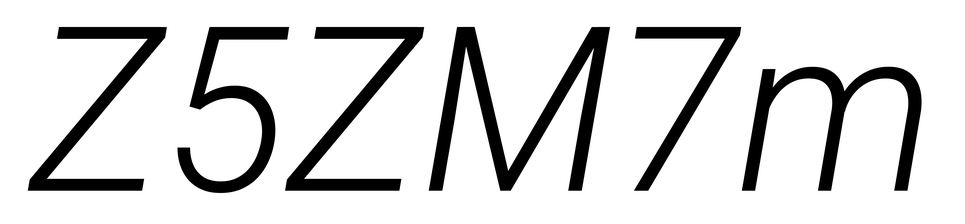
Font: Roboto-Italic_Light_Italic